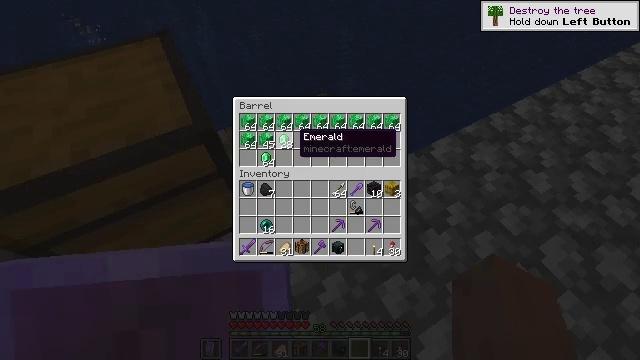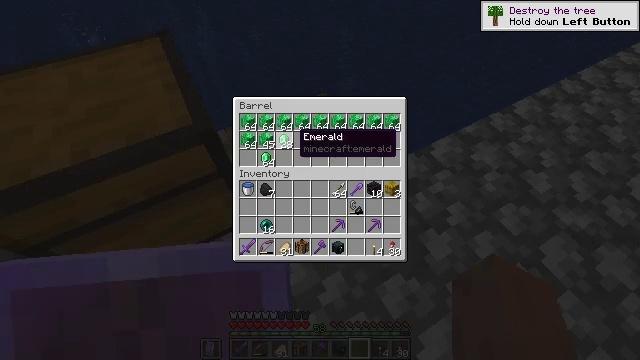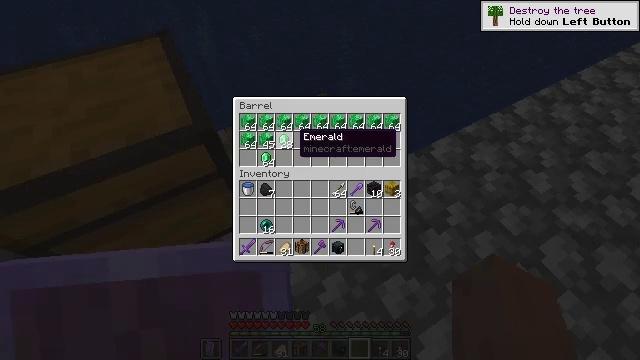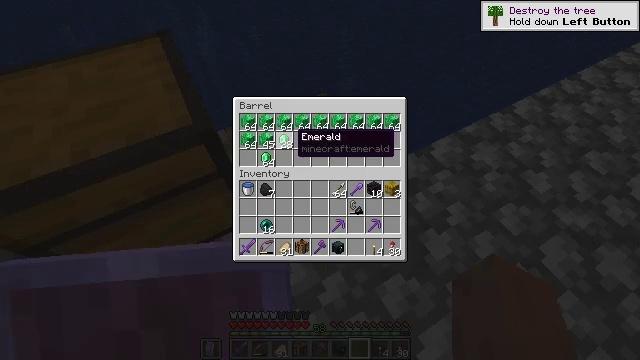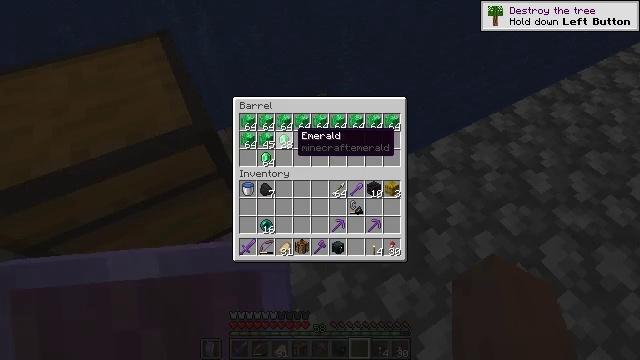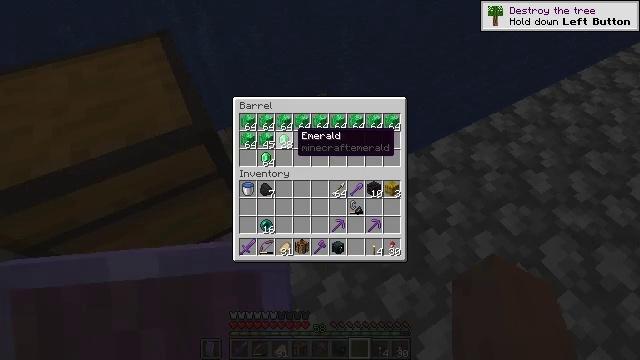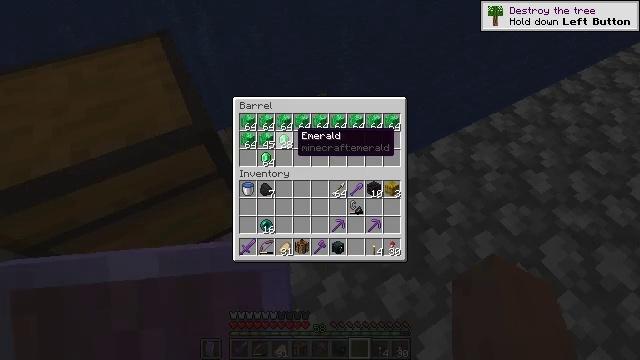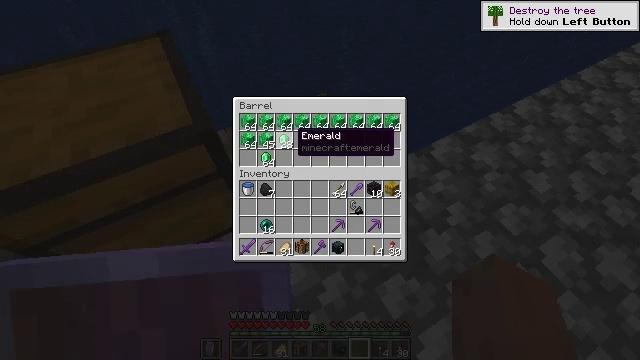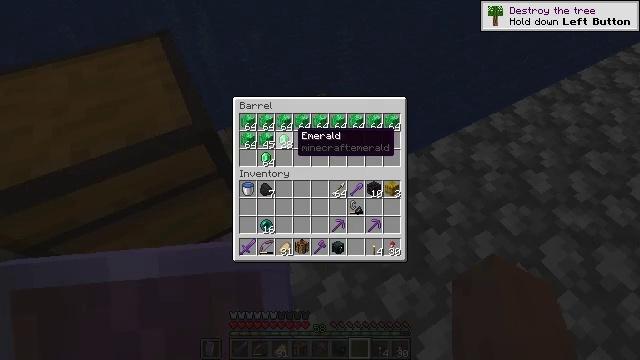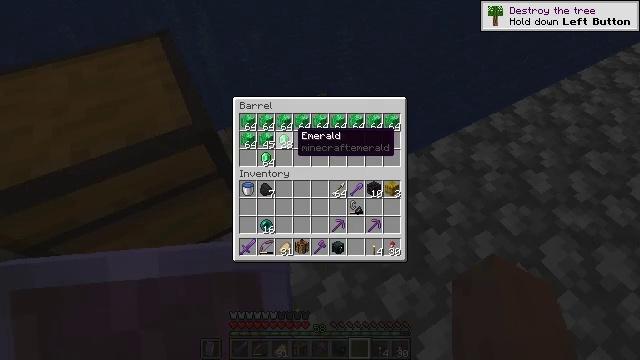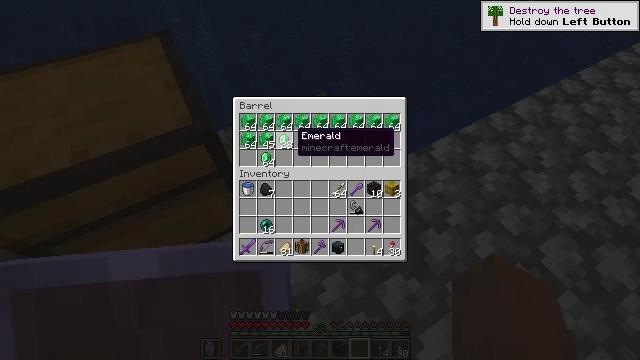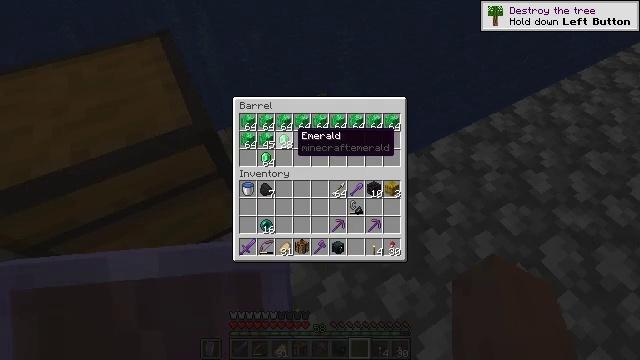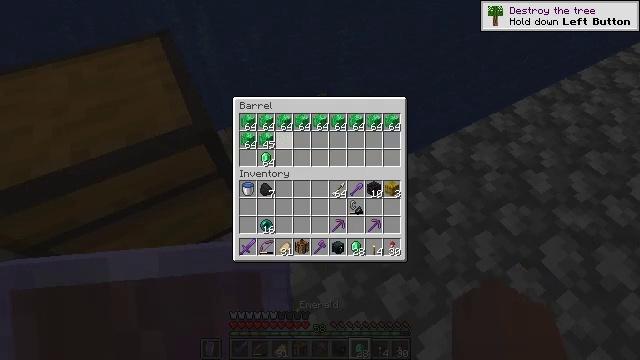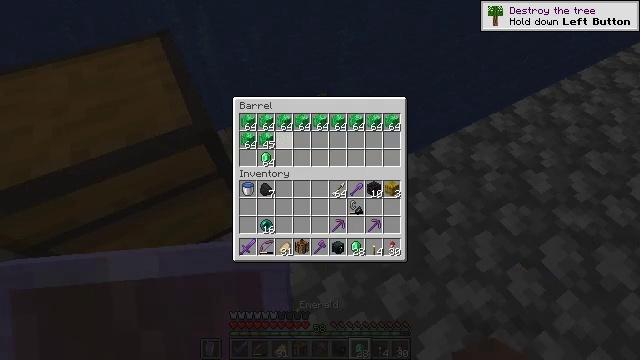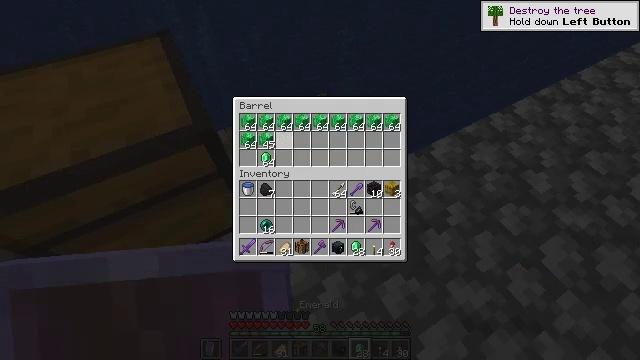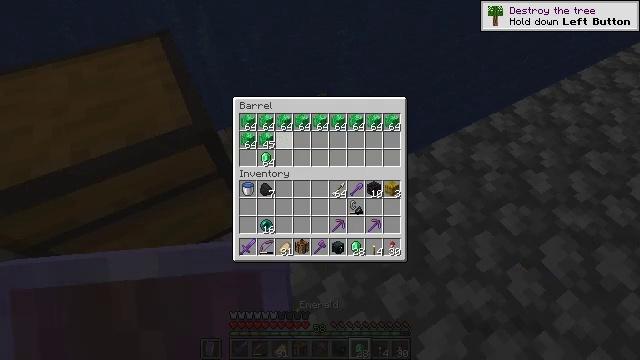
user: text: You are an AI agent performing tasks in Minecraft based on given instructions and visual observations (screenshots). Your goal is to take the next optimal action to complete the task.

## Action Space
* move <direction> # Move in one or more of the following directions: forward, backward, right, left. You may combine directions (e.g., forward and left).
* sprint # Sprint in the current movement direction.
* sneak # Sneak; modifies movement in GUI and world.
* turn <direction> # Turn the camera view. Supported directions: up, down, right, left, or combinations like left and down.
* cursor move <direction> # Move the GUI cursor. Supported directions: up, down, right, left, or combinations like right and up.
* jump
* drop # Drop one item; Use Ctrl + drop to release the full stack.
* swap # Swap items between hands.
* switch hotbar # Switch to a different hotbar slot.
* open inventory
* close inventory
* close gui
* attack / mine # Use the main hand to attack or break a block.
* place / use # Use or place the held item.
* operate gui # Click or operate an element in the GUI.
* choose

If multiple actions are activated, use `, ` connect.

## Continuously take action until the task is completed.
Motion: motion action
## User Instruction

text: Open the crafting table and craft a lantern.
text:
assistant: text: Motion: no_op
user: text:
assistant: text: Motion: no_op
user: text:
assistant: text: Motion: sneak
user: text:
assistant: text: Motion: sneak
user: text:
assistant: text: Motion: sneak
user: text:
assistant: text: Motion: sneak
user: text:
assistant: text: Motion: sneak
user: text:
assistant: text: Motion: sneak
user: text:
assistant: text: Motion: sneak
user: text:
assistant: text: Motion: sneak
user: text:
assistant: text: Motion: sneak
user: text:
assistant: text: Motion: sneak, attack / mine
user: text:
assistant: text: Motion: sneak, attack / mine
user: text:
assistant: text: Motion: sneak
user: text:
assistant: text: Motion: sneak
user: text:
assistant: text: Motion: no_op
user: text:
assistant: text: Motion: no_op
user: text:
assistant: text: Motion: no_op
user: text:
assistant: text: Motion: no_op
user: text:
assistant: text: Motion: no_op
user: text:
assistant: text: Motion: no_op
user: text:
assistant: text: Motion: turn right and up
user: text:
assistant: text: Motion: turn right and up
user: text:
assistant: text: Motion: turn right and up
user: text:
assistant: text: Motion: turn right and up
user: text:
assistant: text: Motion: turn right and up
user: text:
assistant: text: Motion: turn right and up
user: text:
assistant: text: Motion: turn right and up
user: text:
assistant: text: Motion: no_op
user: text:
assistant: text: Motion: no_op